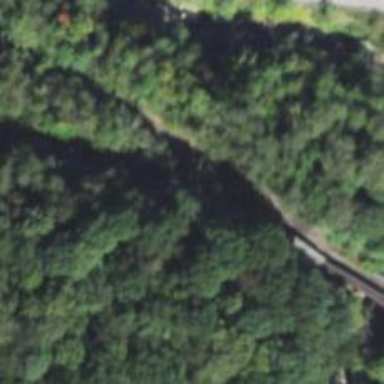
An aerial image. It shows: Abandoned railway.